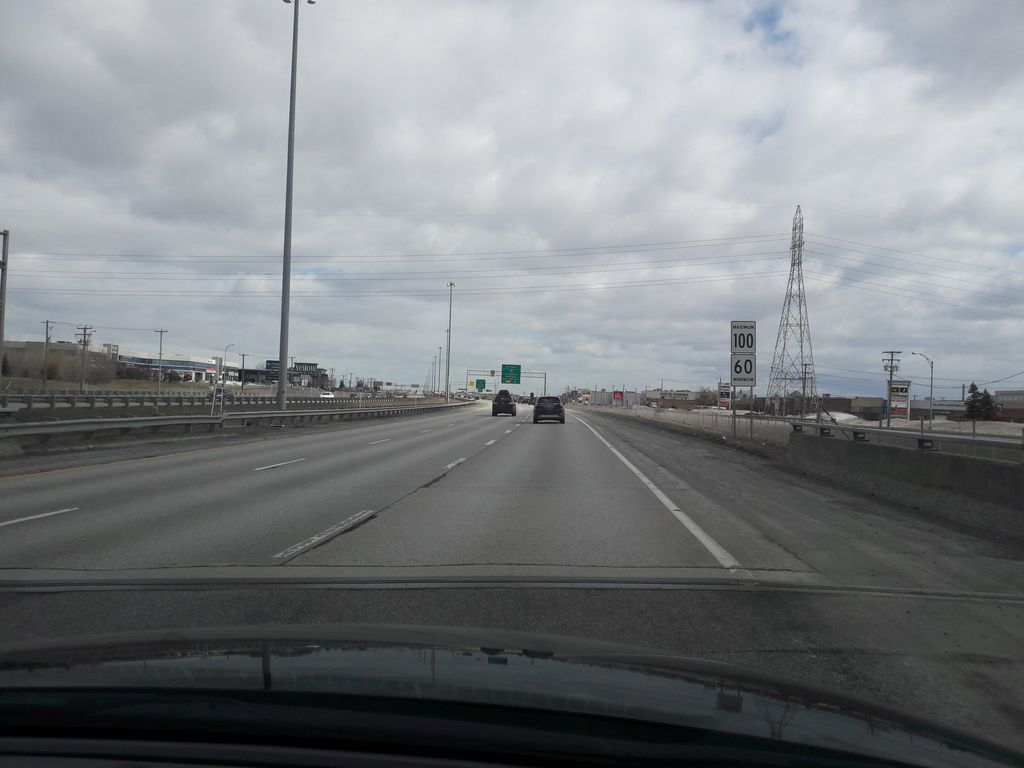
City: montreal